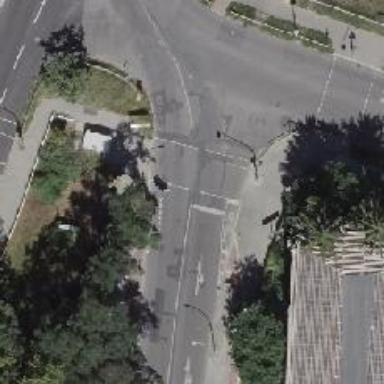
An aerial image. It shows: Tertiary road with asphalt surface. There are sidewalks on both sides and cycle track.